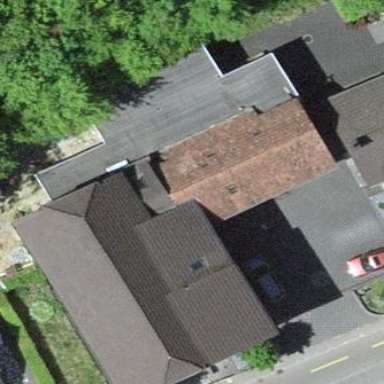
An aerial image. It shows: Detached building.